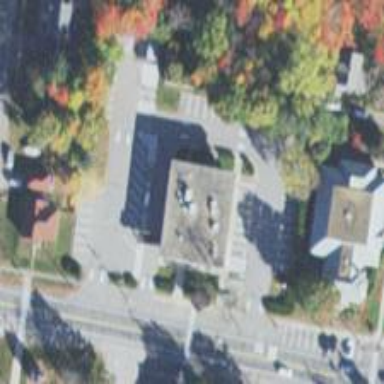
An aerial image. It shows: Paved parking area.